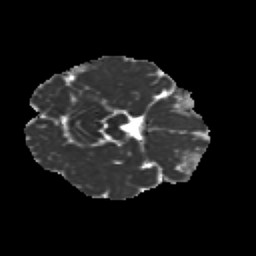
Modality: MD
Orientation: axial
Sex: male
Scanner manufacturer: siemens
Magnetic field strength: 3 T
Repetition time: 5 s
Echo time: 0.071 s